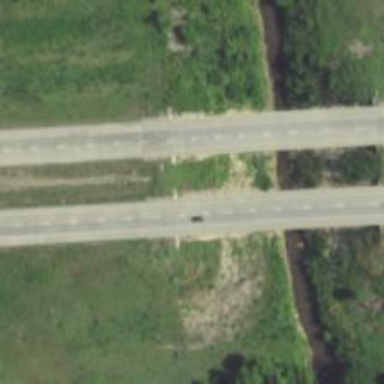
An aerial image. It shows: Bridge over motorway.